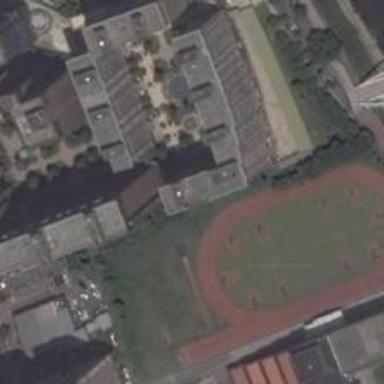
The foorball field is seated near the residential buildings .